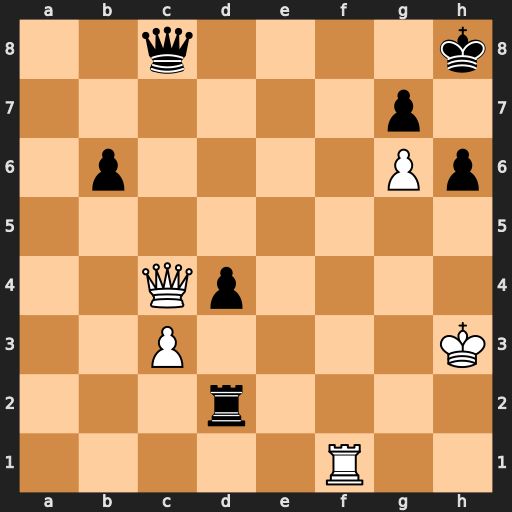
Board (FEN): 2q4k/6p1/1p4Pp/8/2Qp4/2P4K/3r4/5R2
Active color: w
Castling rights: -
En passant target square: -
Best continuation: Qxc8#